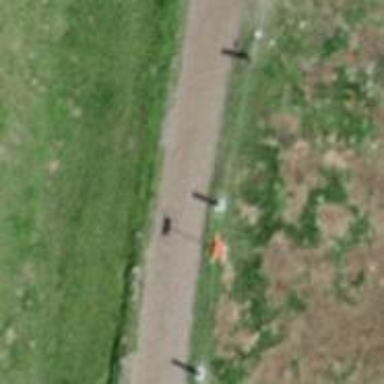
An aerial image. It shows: Pole supporting pipeline marker with roof cover.